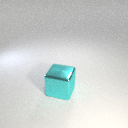
large cyan metal cube